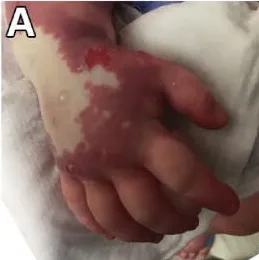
Day 1: after removal of the IV line, the dorsum of the right hand became pale and necrotic ,bullae, tender erythema, and ,edematous bruising was present, and ,spreading on the right mid-humerus.
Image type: medical_photograph (skin_photograph)